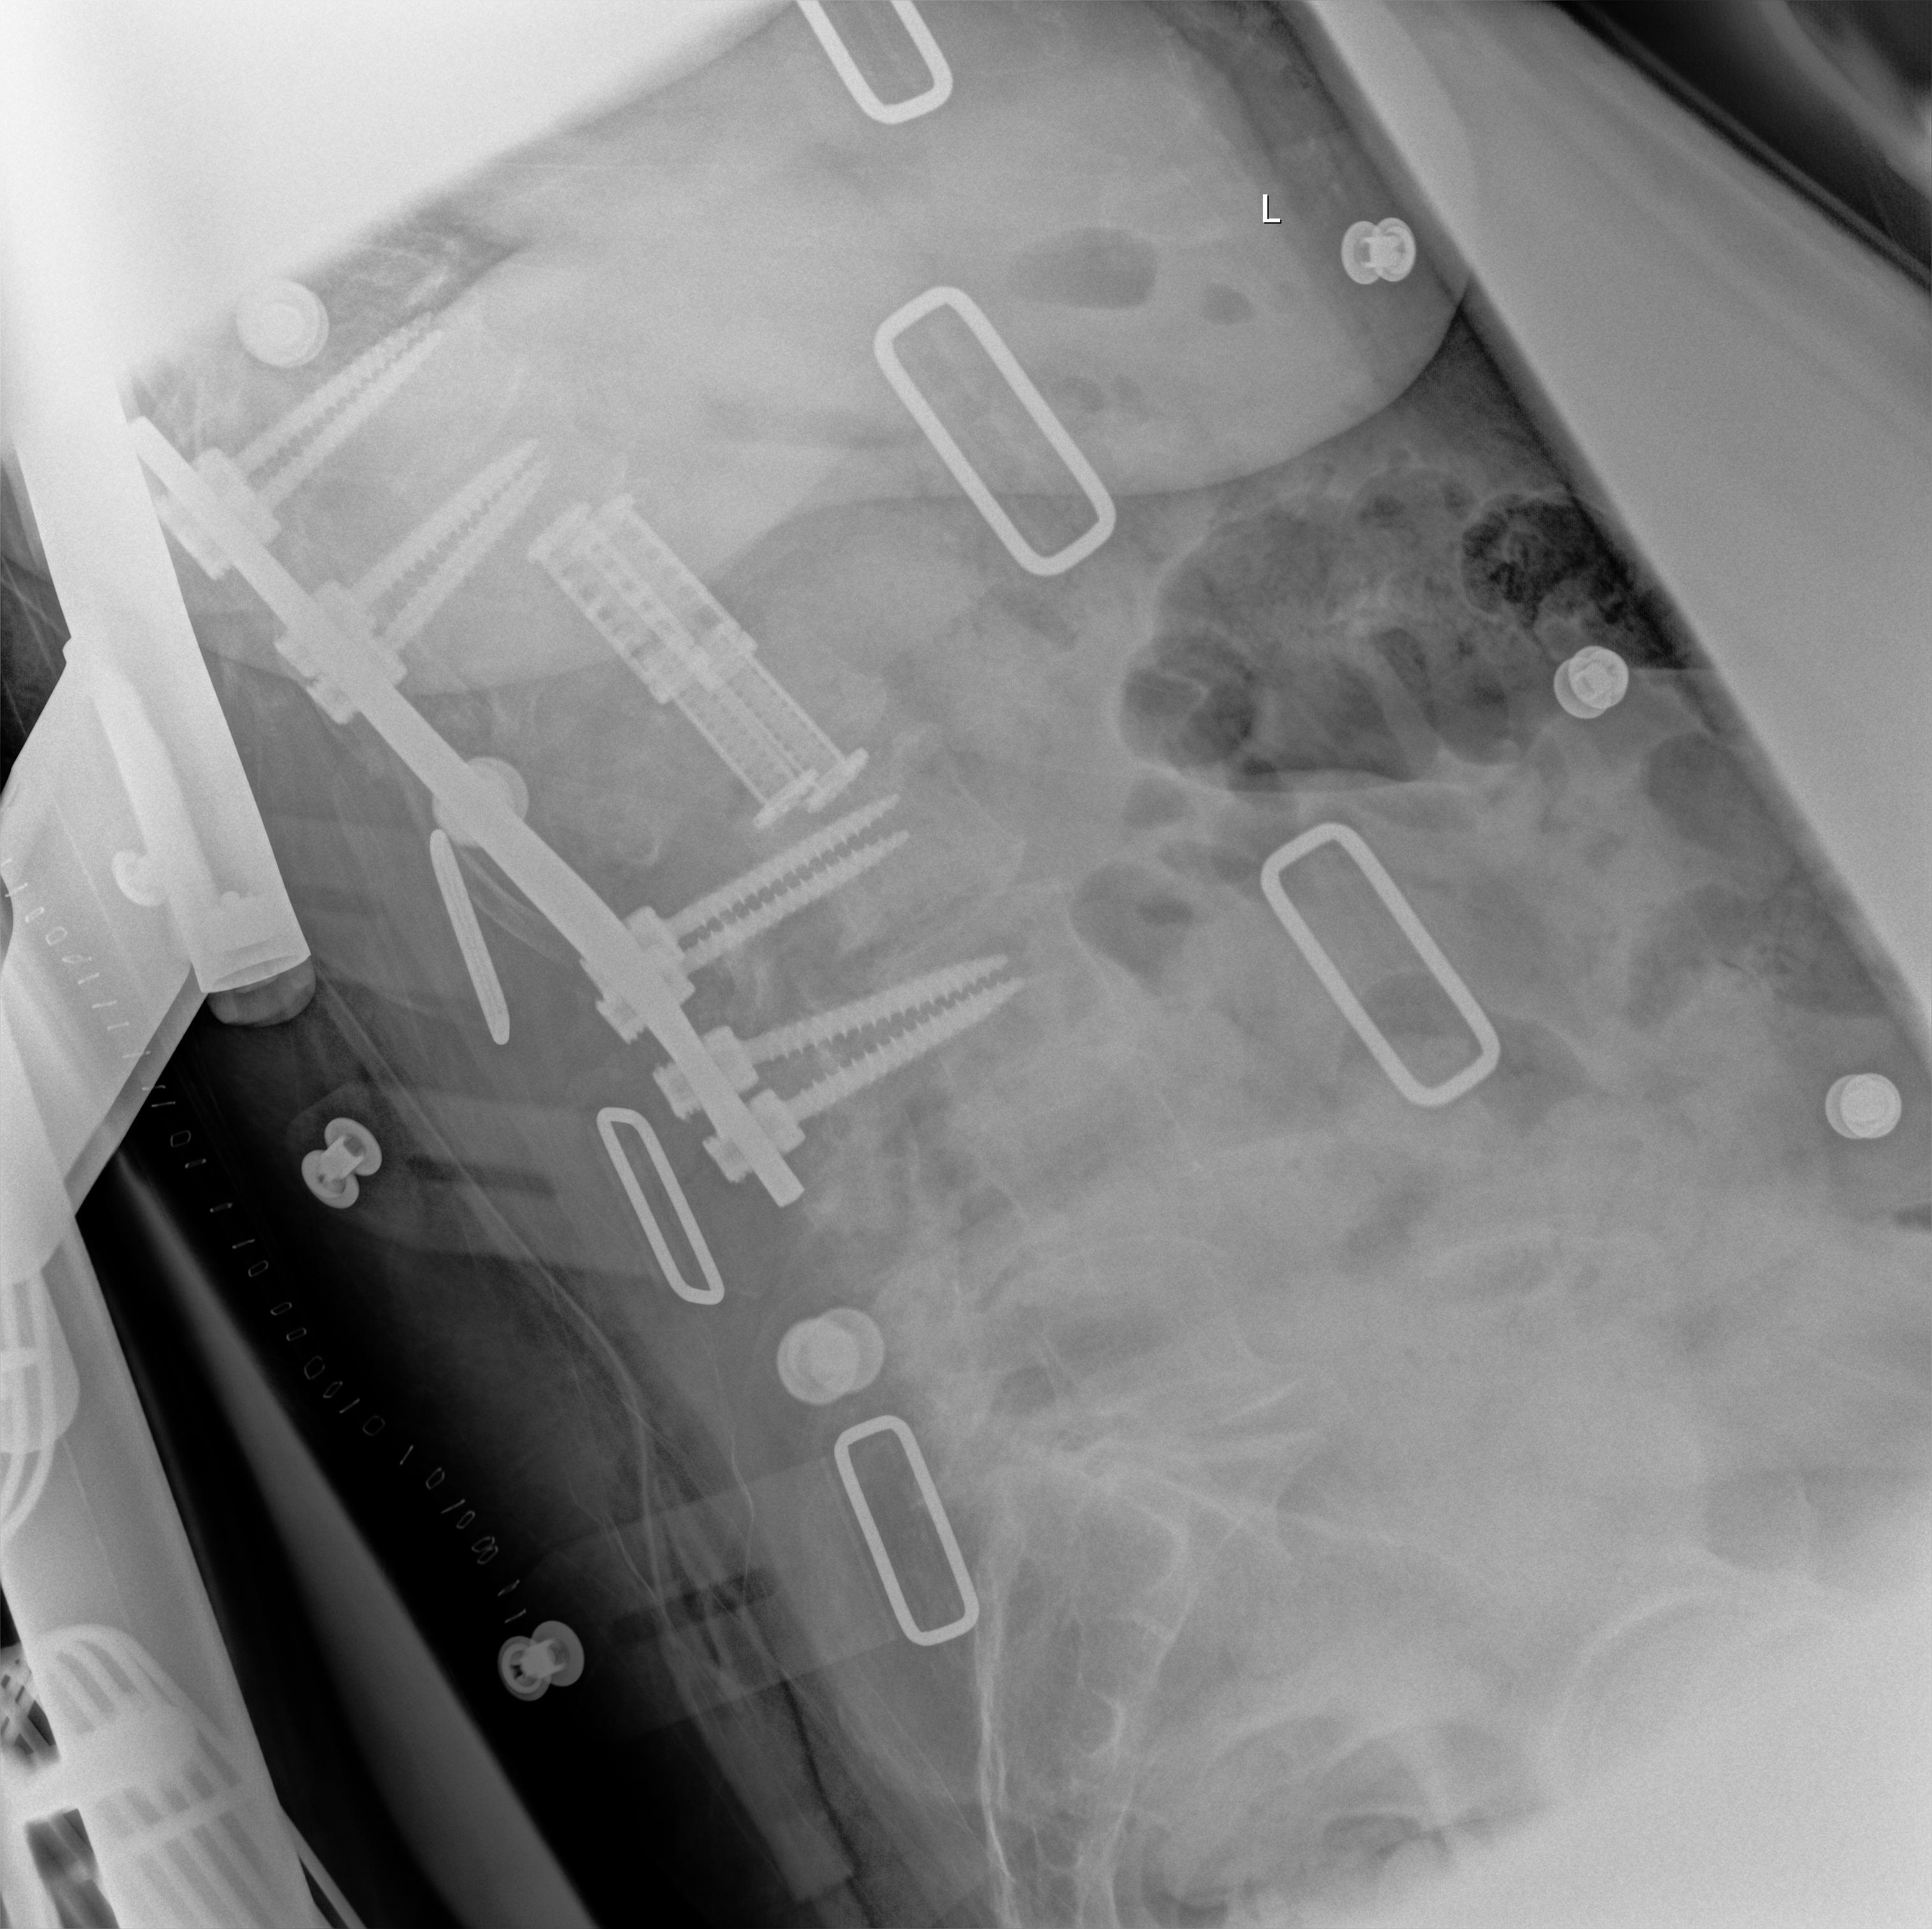
View: LATERAL
Implant manufacturer: nuvasive reline